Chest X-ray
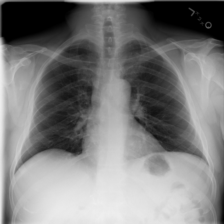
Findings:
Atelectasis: negative
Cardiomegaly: negative
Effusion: negative
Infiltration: negative
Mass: negative
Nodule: negative
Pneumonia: negative
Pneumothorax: negative
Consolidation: negative
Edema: negative
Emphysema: negative
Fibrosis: negative
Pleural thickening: negative
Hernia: negative